Question: I'm creating one RCP application in Juno.
In that app I'm creating programmatically Part based on 'PartDescriptor' like following.
'''
MPart part = partService.createPart("discripto.id");
part.setElementId("element.id");
'''
And it was working perfectly till Eclipse 4.2.2.
Same code when I'm trying to run in Eclipse Kepler, its not throwing any exception view is comes like following without any control:

Can any one please tell me what I'm missing here.
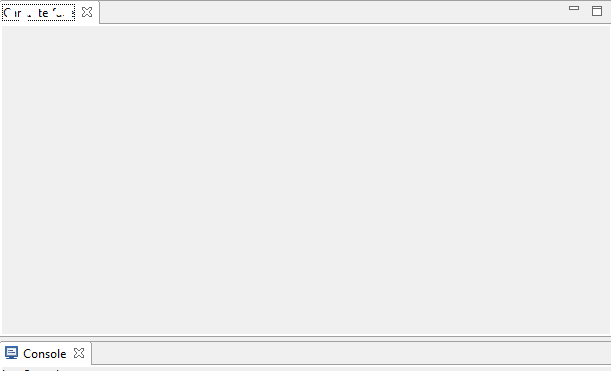
Answer: Find answer just after posting question:
'@PostConstruct' annotated method is not called
from <URL>
> There are typically two reasons why injection fails. Ensure your bundles use with a package version to pull in the standard annotations rather than a on the 'javax.annotation' bundle.'''
Import-Package: javax.inject;version="1.0.0",javax.annotation; version="1.0.0"
'''
The injector attempts to resolve objects in the context. If an object cannot be resolved in the context, and it's not marked as '@Optional', then the method will not be injected. The injector does not normally log when such situations occur as it is an expected occurrence.
My problem is because of the FIRST one.